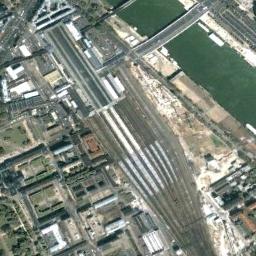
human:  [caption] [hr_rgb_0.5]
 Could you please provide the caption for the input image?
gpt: The railway station is between some buildings and river .

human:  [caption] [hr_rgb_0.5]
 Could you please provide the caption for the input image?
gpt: The railway station has lots of railways, Some trains and buildings and a river is next to the railway station .

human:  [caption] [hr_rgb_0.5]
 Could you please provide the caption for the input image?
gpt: There is a fully equipped railway station in the city .

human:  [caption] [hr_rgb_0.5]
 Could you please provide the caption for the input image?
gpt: There are many buildings beside the railway station .

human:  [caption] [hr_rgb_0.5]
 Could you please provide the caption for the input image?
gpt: There are some buildings and a river near the railway station .